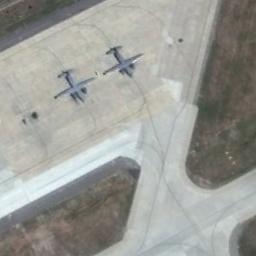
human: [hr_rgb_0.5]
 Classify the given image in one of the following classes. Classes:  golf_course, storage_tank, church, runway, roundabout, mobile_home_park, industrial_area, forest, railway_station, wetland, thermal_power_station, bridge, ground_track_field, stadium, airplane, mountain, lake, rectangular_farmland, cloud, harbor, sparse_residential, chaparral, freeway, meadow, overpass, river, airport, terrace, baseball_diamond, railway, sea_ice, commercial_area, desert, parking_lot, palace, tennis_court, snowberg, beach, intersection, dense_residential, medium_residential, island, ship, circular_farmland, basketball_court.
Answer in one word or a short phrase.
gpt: airplane